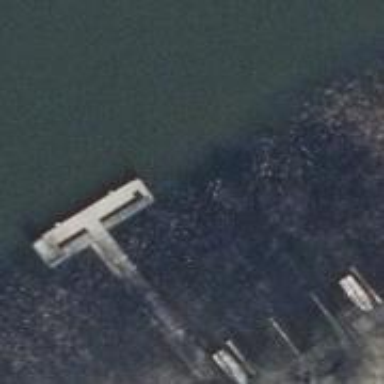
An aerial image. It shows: Man-made pier.